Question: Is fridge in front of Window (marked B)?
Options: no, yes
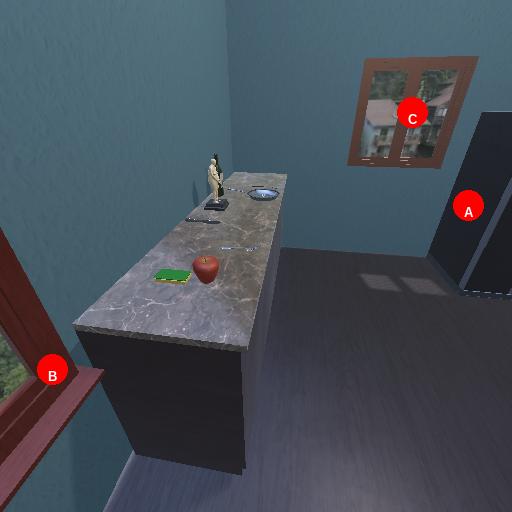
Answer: no